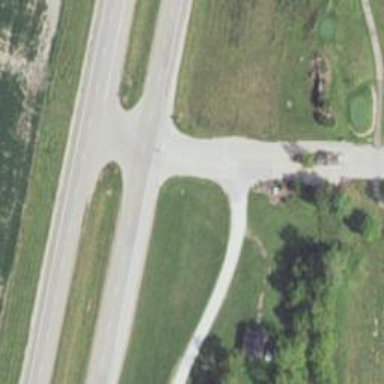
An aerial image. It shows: Stop road.